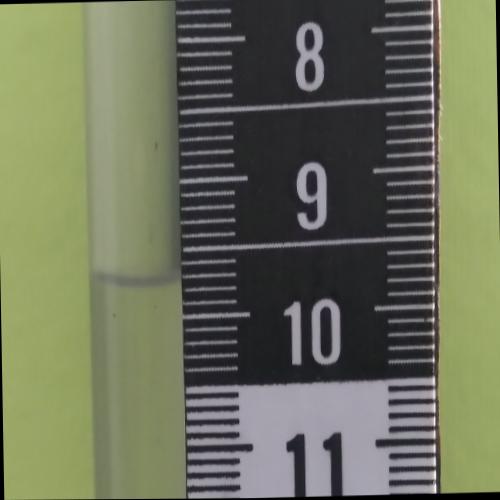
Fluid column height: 9.7 cm